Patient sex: M
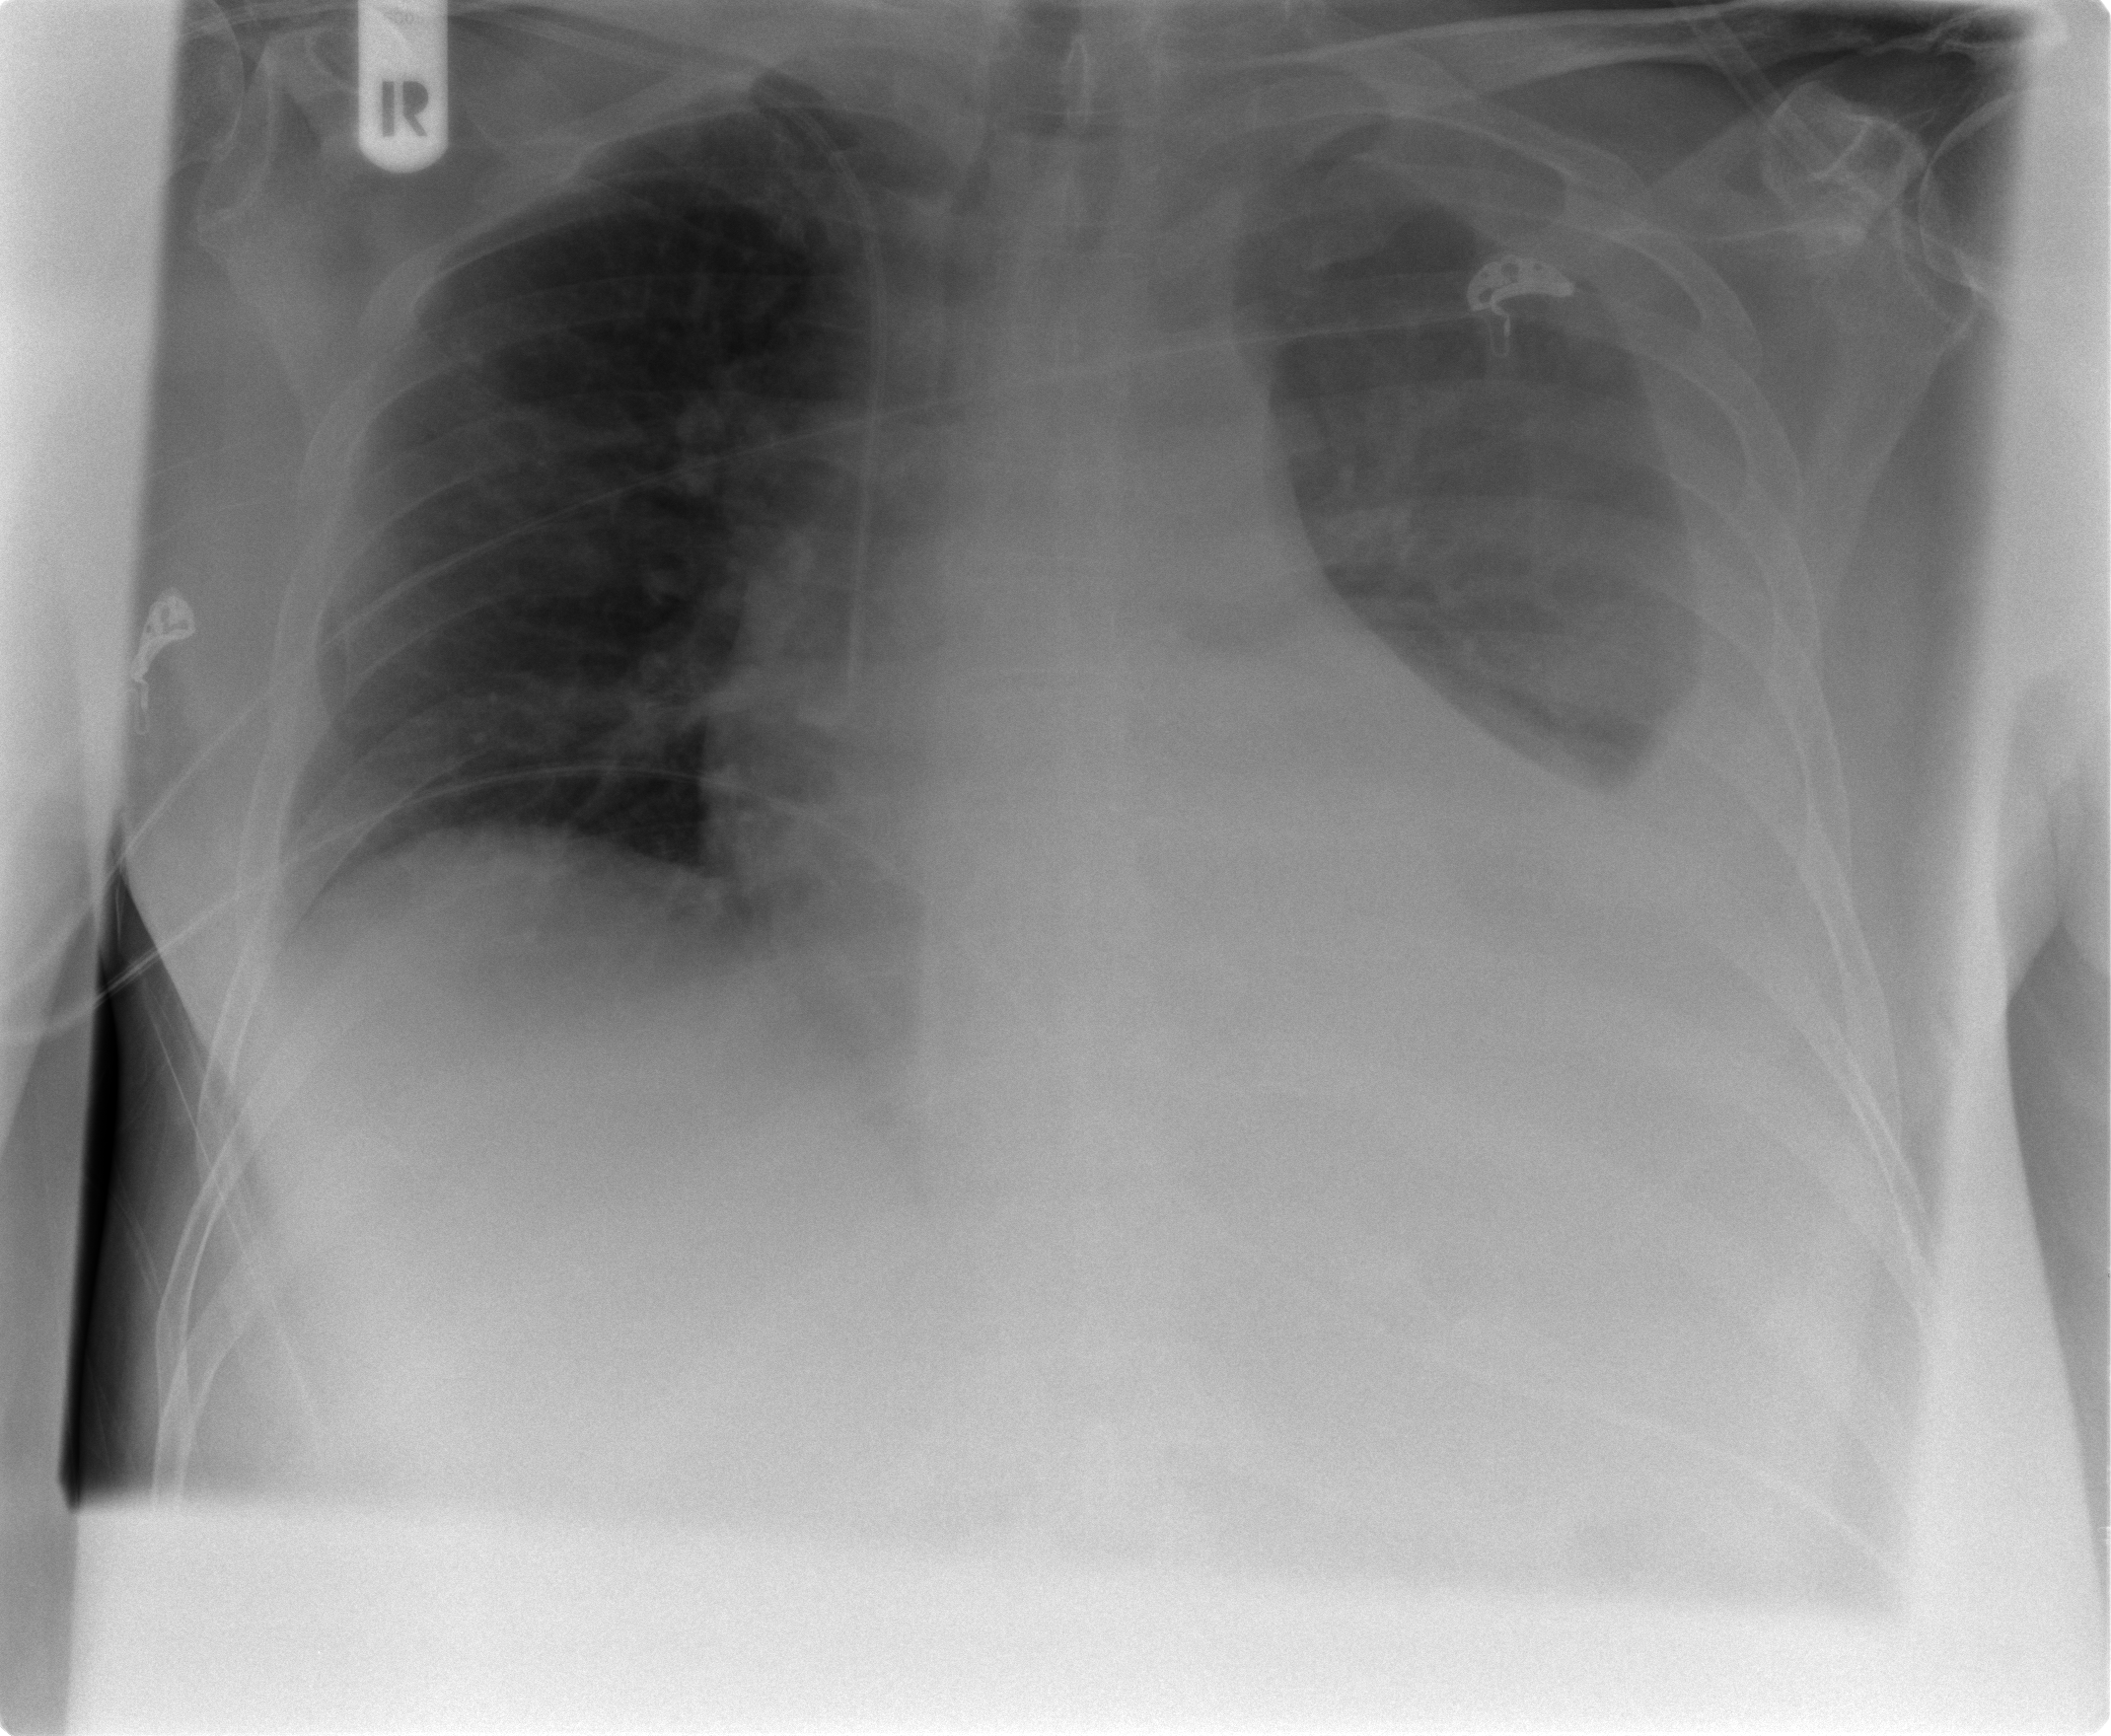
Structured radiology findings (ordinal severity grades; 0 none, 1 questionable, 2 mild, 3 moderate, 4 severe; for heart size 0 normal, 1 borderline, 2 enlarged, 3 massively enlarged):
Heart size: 0
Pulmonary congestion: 0
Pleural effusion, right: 0
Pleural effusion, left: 3
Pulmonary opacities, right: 0
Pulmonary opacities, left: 0
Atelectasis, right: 0
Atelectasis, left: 2